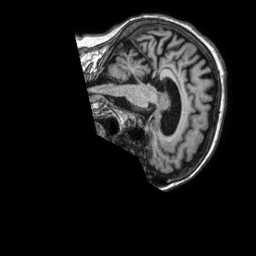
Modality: T1w
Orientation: sagittal
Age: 85
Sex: female
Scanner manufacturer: philips
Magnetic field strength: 1.5 T
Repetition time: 0.007091 s
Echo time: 0.003211 s